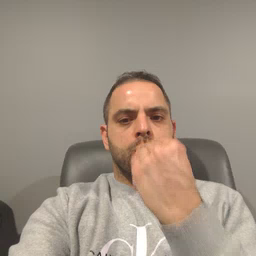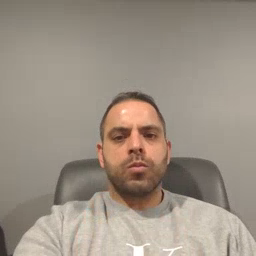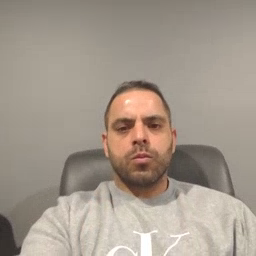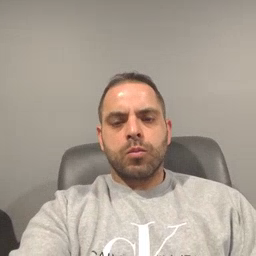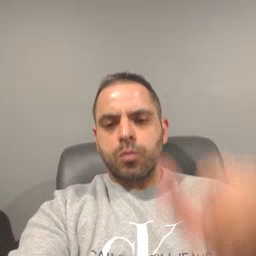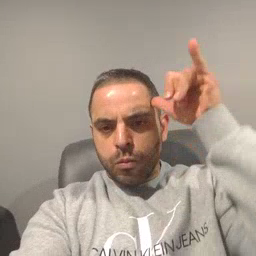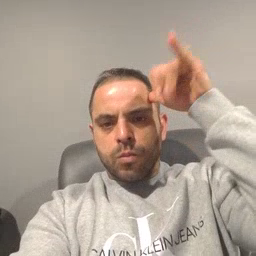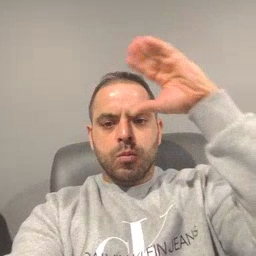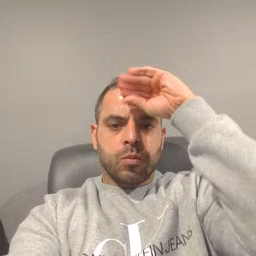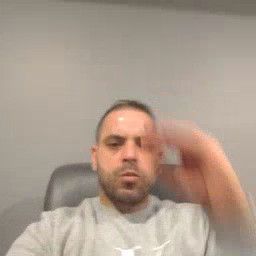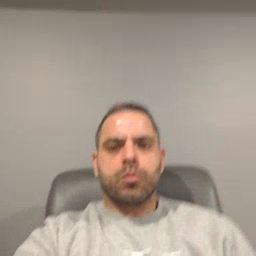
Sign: cowboy